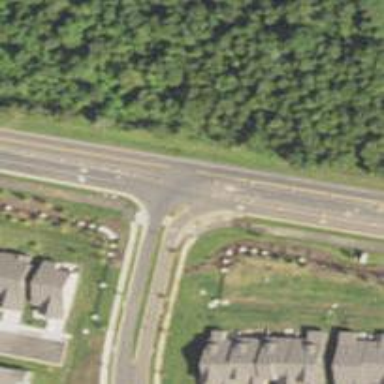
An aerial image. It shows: Unmarked asphalt crossing on cycleway road.